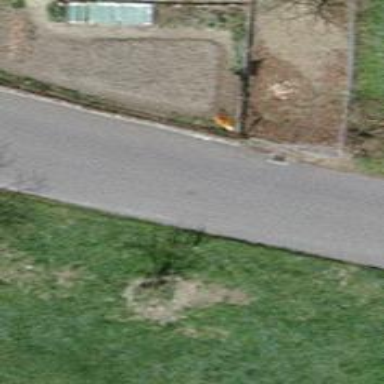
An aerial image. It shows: Flagpole structure.